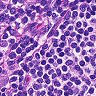
Metastatic tissue present: no